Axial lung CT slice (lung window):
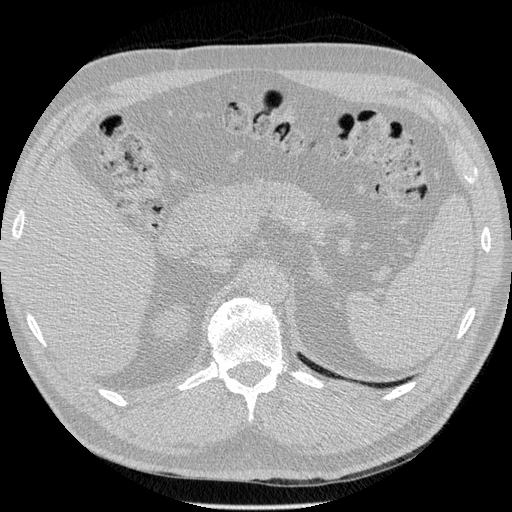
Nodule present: no